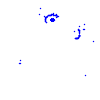
Particle: electron